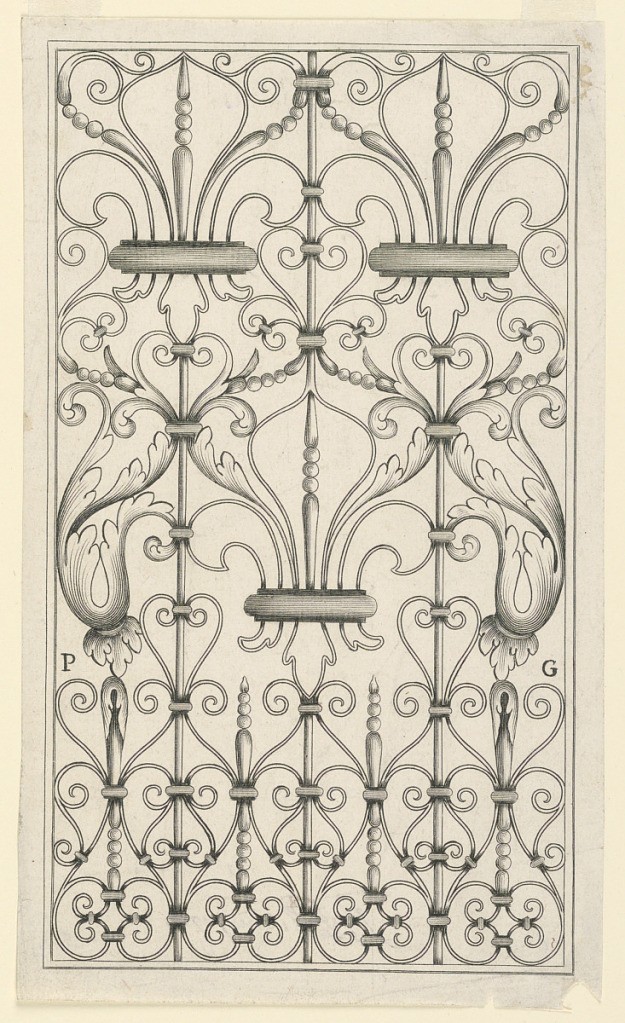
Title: Panel of a Wrought Iron Railing
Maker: Pierre Guillebaud
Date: ca. 1625
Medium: Engraving on off white laid paper
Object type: Print
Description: A panel of a wrought iron railing. Showing three fleurs-de-lis in the support.